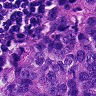
Metastatic tissue present: yes